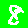
Digit: 8